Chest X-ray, AP view. Patient: 65 years old, sex M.
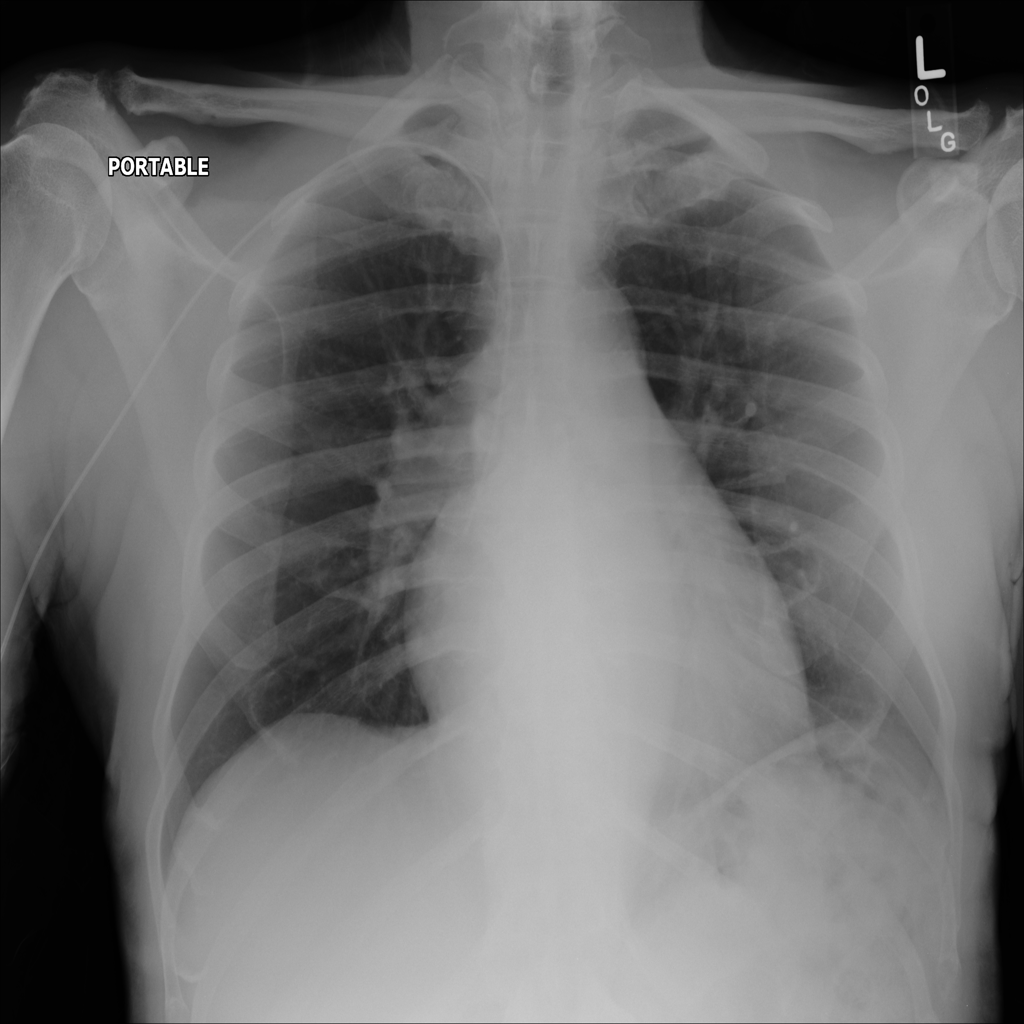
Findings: No Finding